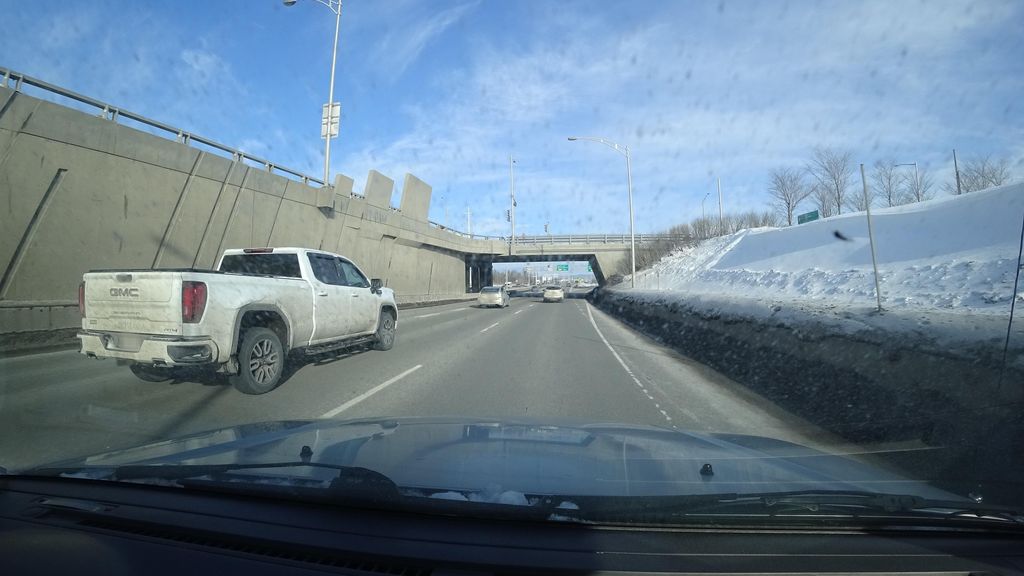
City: quebec_city